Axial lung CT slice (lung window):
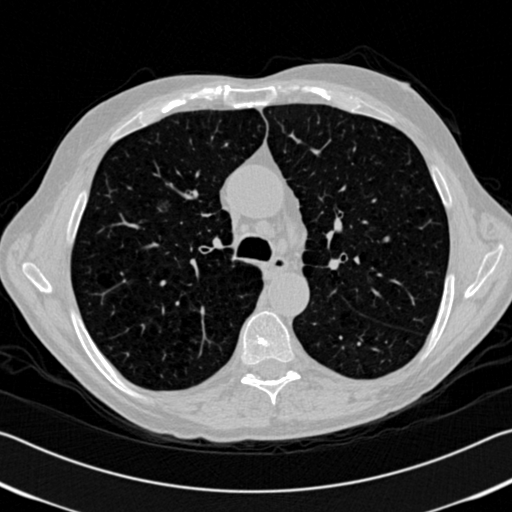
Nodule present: no